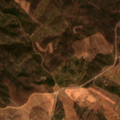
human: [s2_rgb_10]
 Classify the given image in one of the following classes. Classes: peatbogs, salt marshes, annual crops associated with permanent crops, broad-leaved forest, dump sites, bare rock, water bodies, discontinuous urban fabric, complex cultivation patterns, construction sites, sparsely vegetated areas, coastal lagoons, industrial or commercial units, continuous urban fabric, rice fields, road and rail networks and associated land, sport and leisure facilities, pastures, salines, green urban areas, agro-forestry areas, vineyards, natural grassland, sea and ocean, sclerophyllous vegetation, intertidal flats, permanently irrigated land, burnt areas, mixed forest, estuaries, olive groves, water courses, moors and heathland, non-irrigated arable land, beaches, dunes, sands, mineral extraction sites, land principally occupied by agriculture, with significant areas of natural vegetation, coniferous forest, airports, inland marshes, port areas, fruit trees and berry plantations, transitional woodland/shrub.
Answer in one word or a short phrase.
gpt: agro-forestry areas, sclerophyllous vegetation, transitional woodland/shrub